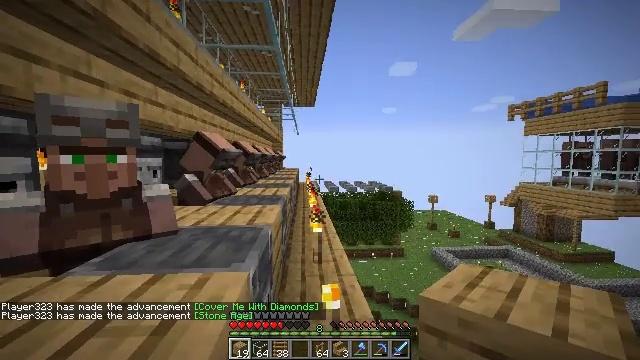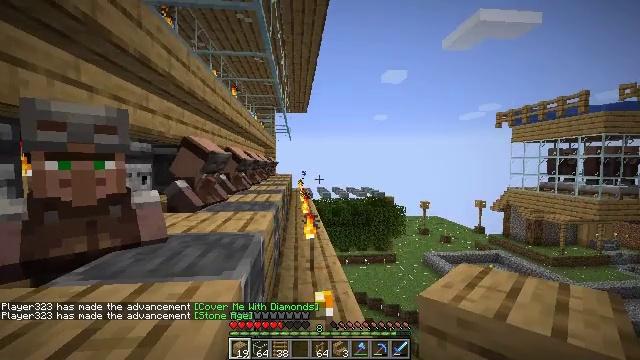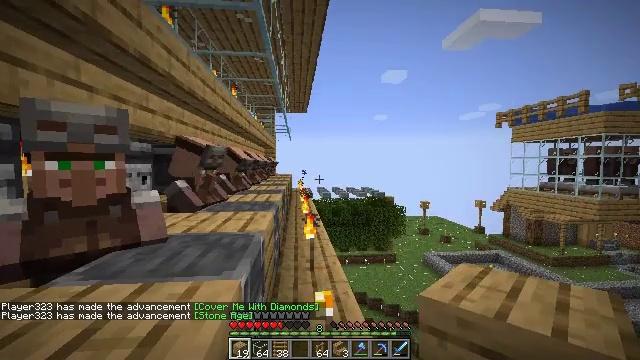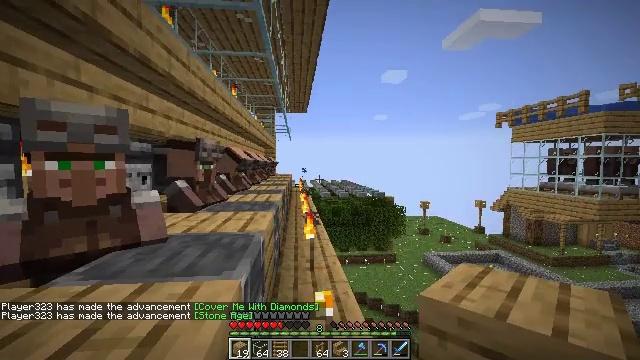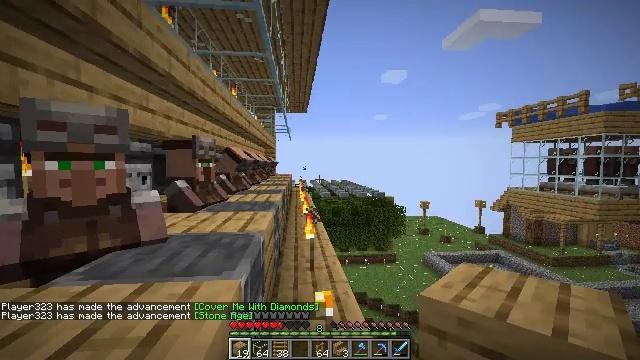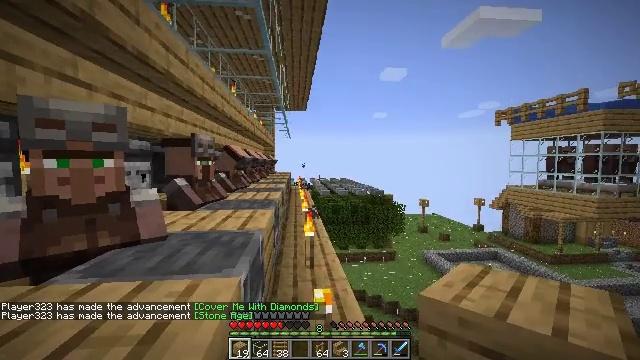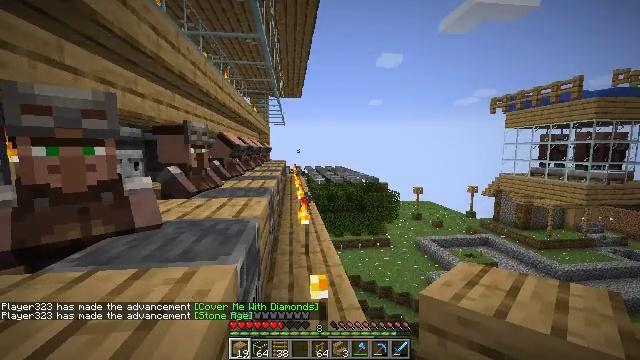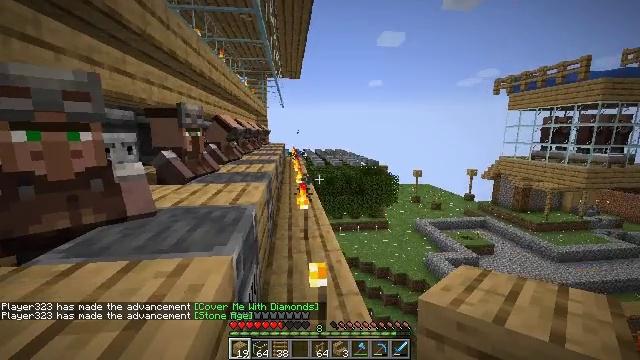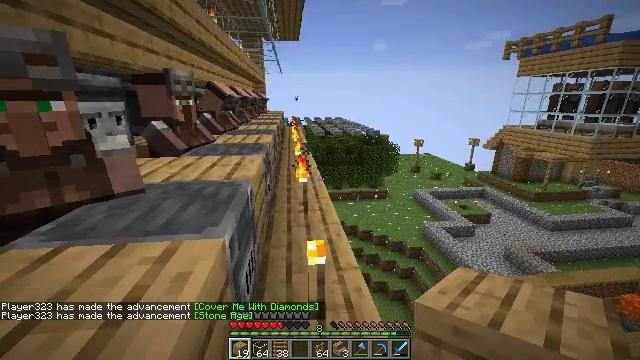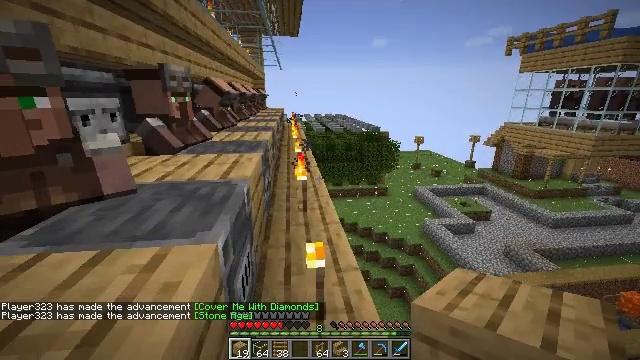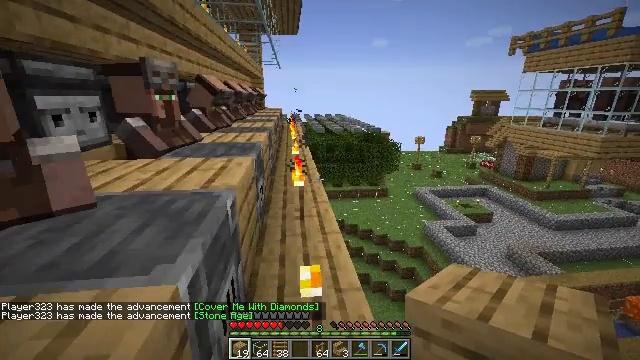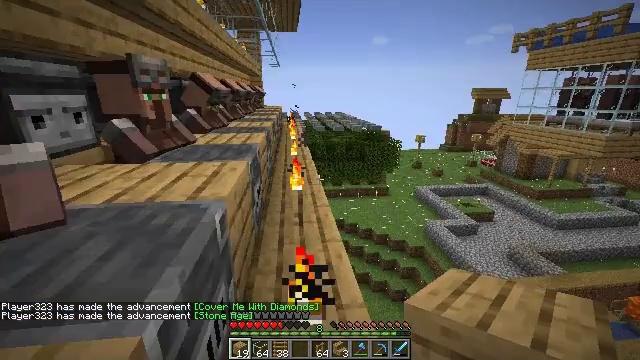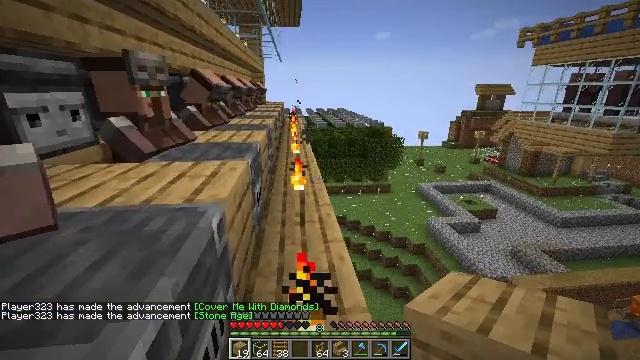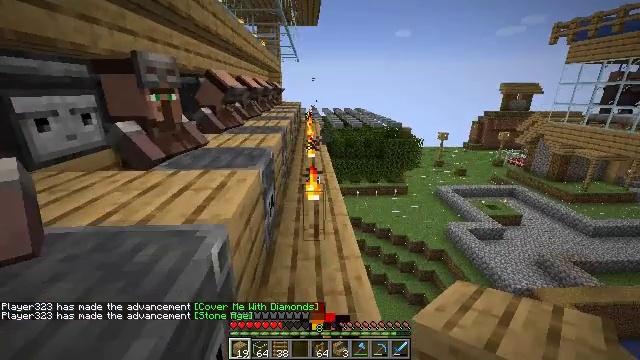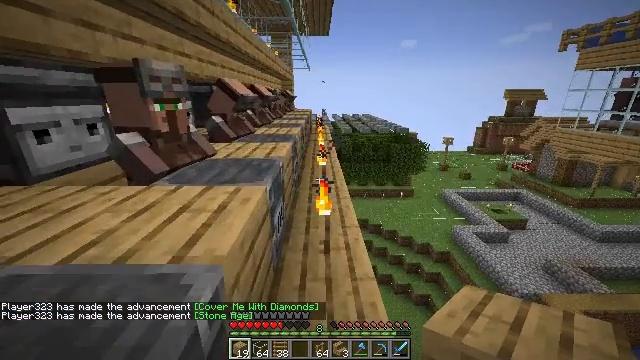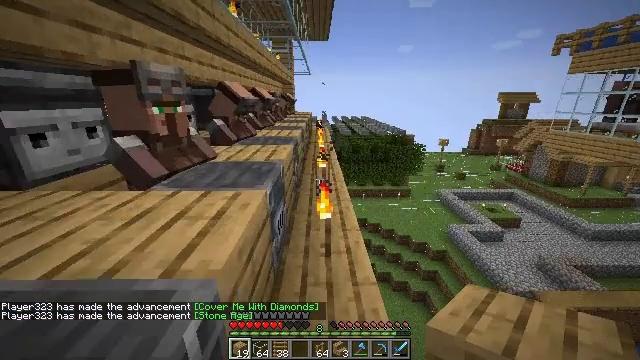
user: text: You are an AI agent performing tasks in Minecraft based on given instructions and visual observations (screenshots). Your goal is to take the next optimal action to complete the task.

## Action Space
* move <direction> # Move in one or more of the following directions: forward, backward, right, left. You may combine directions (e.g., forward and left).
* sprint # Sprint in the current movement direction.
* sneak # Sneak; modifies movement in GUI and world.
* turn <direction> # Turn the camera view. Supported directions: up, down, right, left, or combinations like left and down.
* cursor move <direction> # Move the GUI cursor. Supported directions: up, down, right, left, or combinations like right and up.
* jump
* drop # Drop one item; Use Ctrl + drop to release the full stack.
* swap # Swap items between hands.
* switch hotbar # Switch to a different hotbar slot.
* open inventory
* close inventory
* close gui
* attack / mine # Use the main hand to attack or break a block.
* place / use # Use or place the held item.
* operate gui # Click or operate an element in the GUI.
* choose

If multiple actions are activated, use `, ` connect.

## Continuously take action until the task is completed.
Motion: motion action
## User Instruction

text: Gather some oak stairs for reuse.
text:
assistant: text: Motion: turn right and up
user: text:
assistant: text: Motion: no_op
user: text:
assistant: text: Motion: no_op
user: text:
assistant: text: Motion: no_op
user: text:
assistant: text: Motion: no_op
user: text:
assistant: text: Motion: turn right and down
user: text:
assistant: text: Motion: move forward, turn down
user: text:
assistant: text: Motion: move forward, turn down
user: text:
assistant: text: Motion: move forward
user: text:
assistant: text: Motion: move forward
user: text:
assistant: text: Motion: move forward
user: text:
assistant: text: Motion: move forward
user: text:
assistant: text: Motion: move forward, sprint, turn left
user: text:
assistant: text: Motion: move forward, turn left
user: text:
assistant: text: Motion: move forward
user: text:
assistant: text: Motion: move forward, sprint
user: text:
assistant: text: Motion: move forward, sprint
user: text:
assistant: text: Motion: move forward
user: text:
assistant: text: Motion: move forward
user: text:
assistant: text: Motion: move forward, sprint
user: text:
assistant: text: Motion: move forward, sprint
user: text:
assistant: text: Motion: move forward
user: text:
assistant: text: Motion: move forward
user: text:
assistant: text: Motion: move forward, sprint
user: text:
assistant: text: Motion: move forward, sprint
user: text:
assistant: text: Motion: move forward
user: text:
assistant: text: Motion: move forward
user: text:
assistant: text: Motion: move forward, sprint
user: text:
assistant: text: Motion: move forward, sprint
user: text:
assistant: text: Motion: move forward, sprint